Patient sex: F
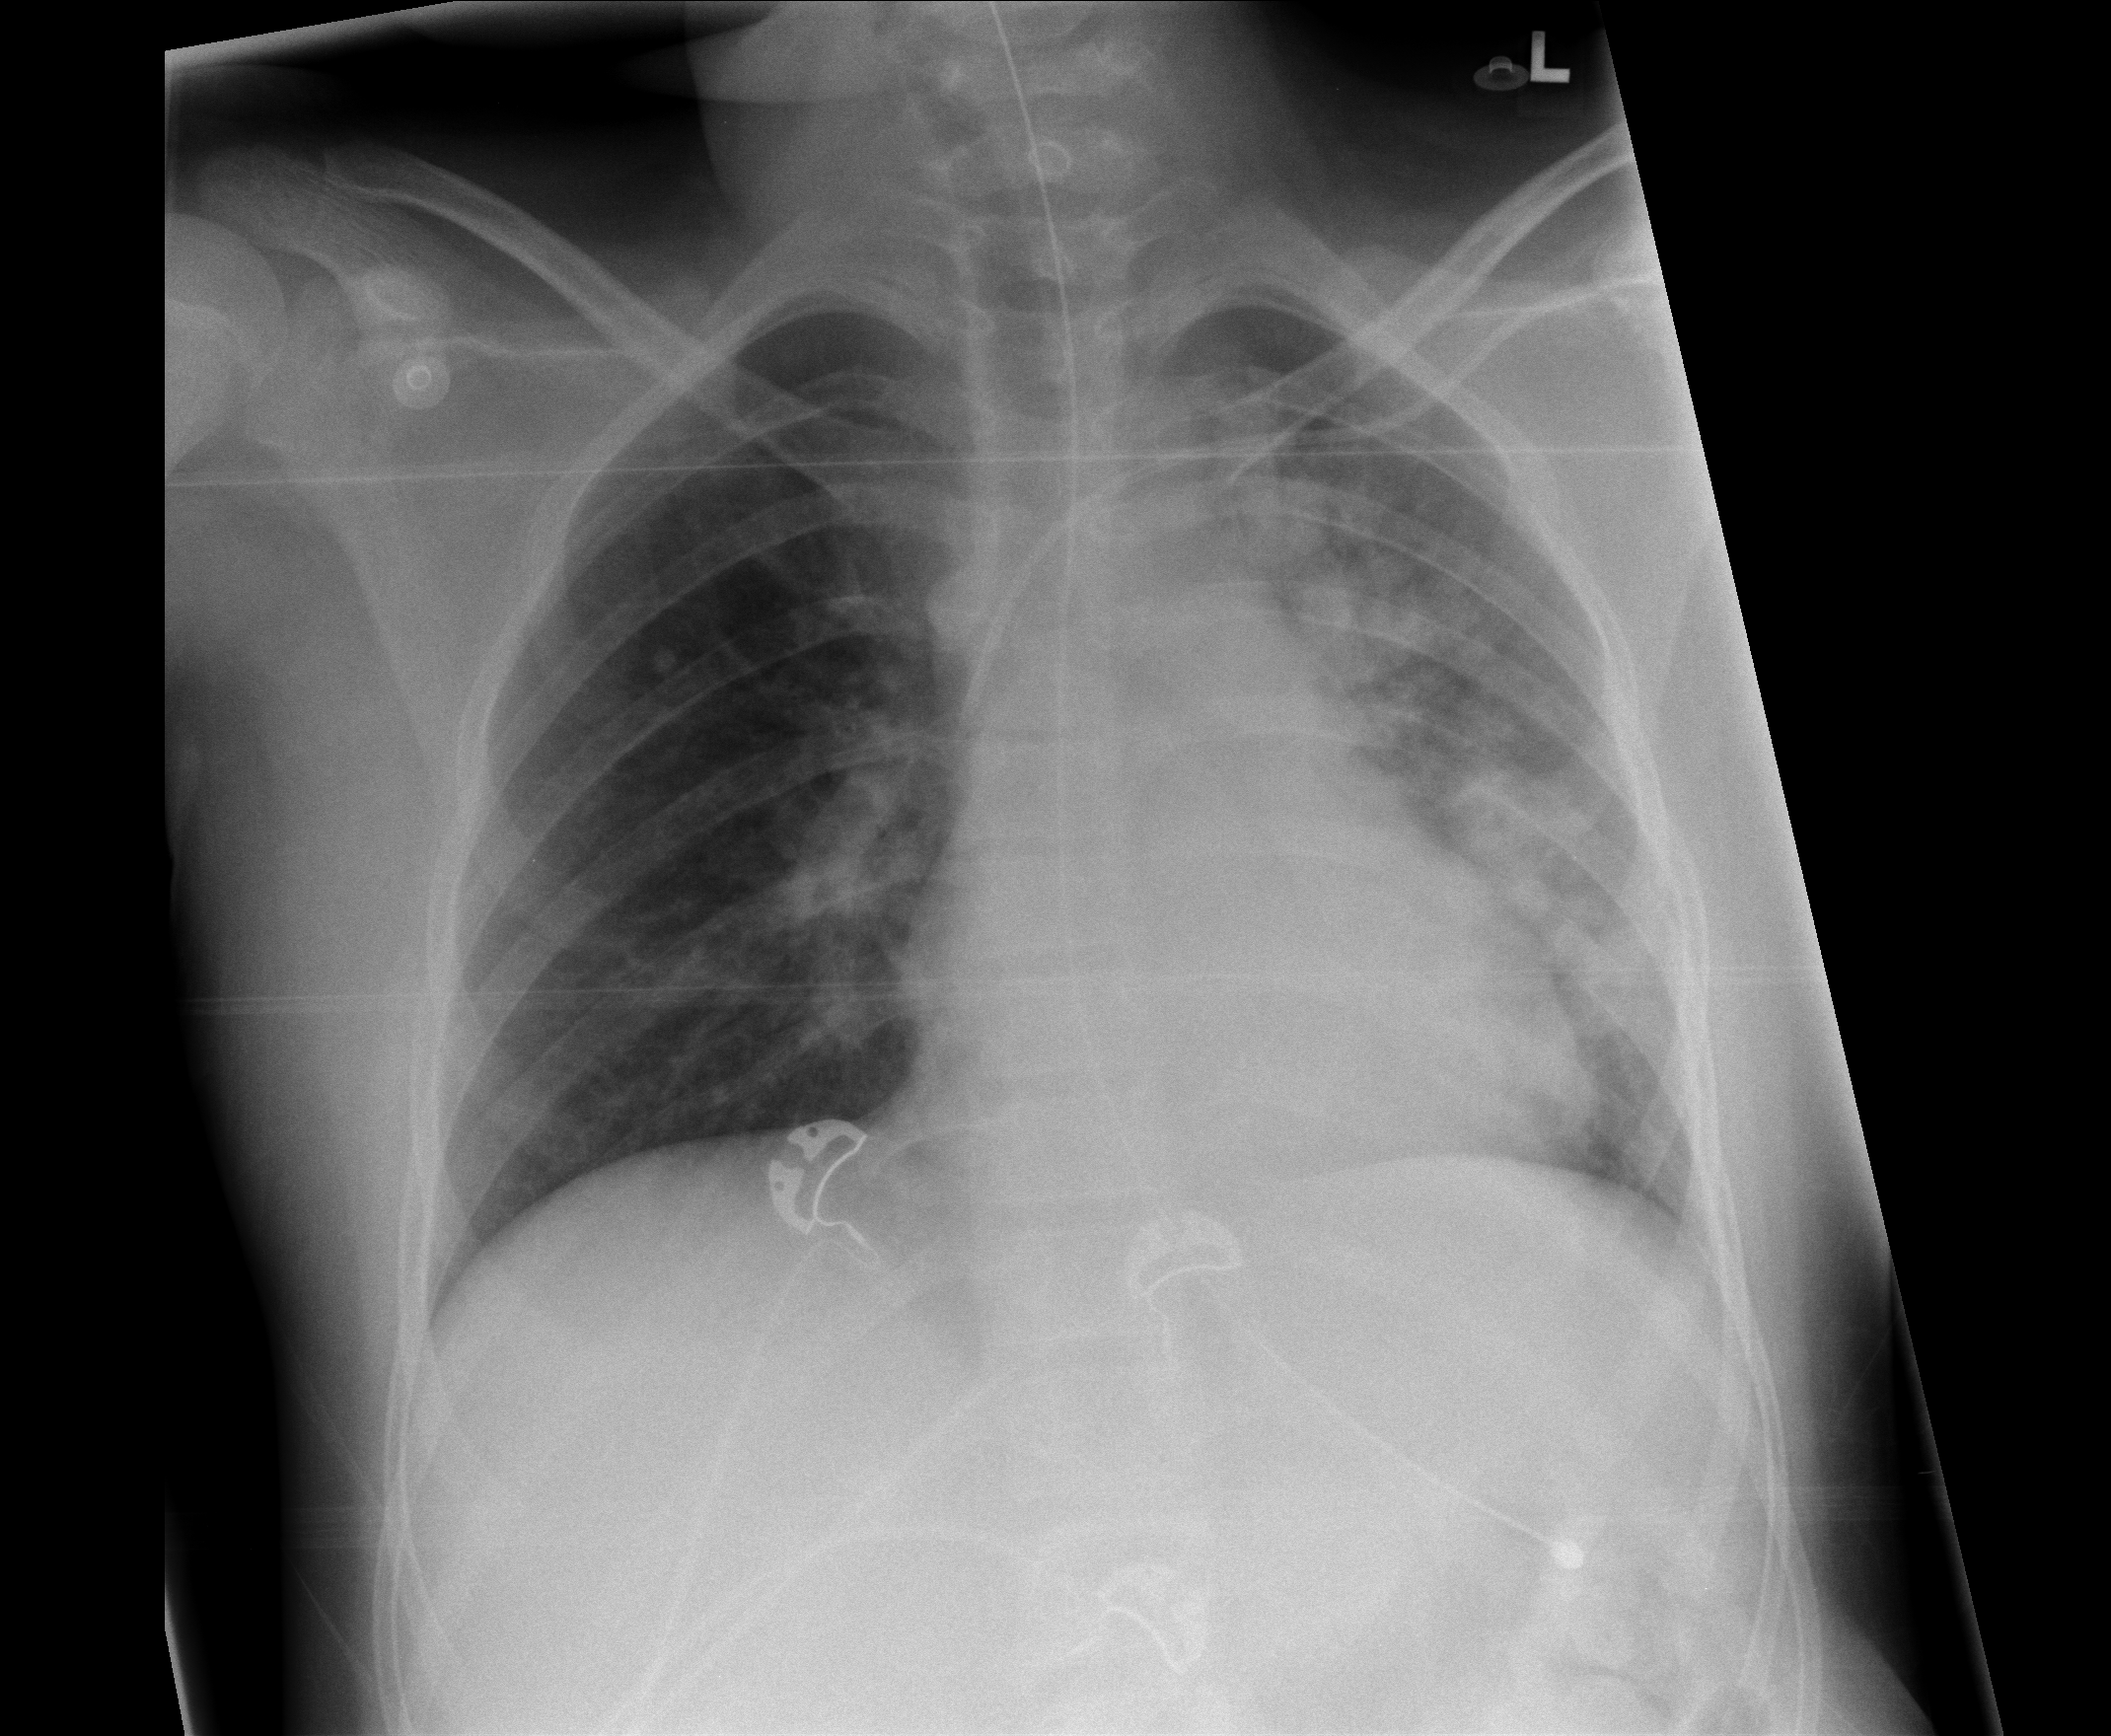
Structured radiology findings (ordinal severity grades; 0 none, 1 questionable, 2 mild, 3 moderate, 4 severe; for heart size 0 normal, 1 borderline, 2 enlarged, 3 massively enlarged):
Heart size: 0
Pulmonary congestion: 0
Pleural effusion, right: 0
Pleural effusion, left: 0
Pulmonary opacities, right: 0
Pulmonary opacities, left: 3
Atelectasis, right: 0
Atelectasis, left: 2